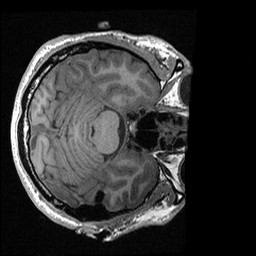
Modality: T1w
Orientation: axial
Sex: male
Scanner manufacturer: ge
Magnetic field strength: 3 T
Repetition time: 0.0064 s
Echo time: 0.00281 s